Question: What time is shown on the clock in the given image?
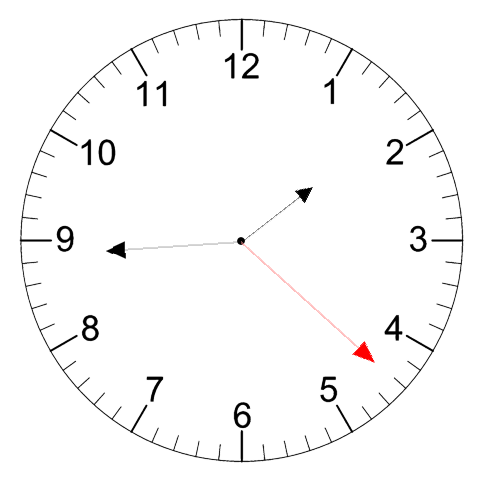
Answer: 01:44:22